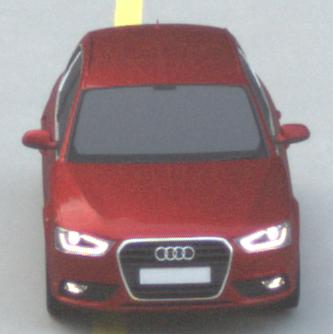
Make: Audi
Model: A4 Avant 1.8 TFSI
Detailed model: A4 (B8) Avant
Model produced from: 2012/02
Model produced until: 2015/04
Doors: 5
Color: red
Road condition: dry road
Daytime: morning or afternoon
Contrast: low contrast